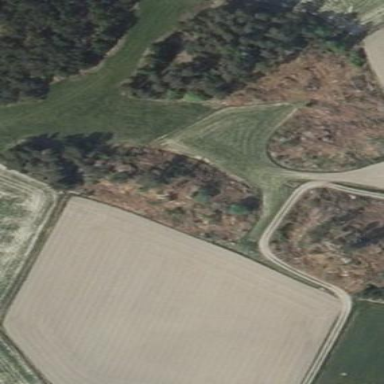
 likely man-made clearing in the landscape."